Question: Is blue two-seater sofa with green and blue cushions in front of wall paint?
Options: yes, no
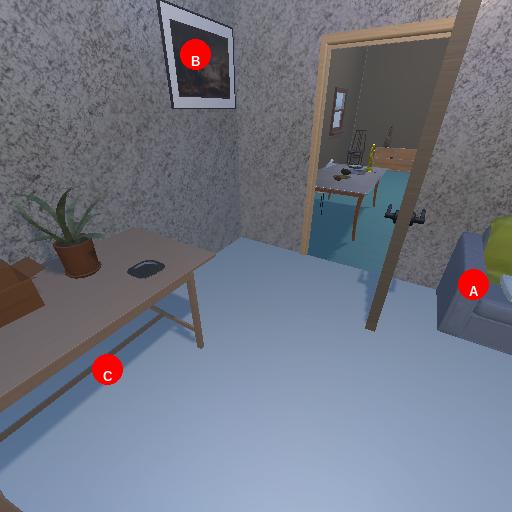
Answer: yes